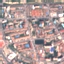
Label: Residential